Question: Can't save state in windows 8
'''
{
Error The type or namespace name 'Common' ...does not exist in the namespace 'ProjectName' (are you missing an assembly reference?)
}
'''
Everything below is the default code in my App.Xaml.cs file the only line I added was
'''
ProjectNameSpace.Common.SuspensionManager.RegisterFrame(rootFrame, "appframe");
'''
which is from the windows 8 tutorial here and I have followed part 1 before attempting this <URL>. I have it working in another project that has the same references and using statements. There is only one namespace in the project and I even Rebuilt/Cleaned. Does anybody have any extra information?
'''
protected override void OnLaunched(LaunchActivatedEventArgs args)
{
Frame rootFrame = Window.Current.Content as Frame;
if (rootFrame == null)
{
rootFrame = new Frame();
ProjectNameSpace.Common.SuspensionManager.RegisterFrame(rootFrame, "appframe");
if (args.PreviousExecutionState == ApplicationExecutionState.Terminated)
{
}
Window.Current.Content = rootFrame;
'''
The problem was that I needed to add a basic page in my blank template. This auto generates some classes needed to do basic functionality. Below is a screenshot of the minimum items that the common folder needs to contain.

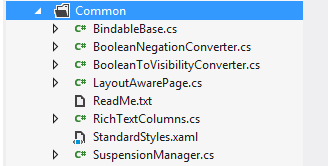
Answer: Do you have the Common folder present in your project? This folder is usually included in the Visual Studio 2012 App project templates (except the Blank App template) which contains a bunch of classes with boilerplate code for layout, styles and other functionality.
If you created your project with a Blank App template, you may not have this. To get it included, create a new Basic Page (Right-click on your Project > Add > New Item > (Visual C#)* > Basic Page), and Visual Studio will ask if you would like to create these files.
*I'm not sure what this is for VB .NET or WinJS, but I assume it would be the same structure.